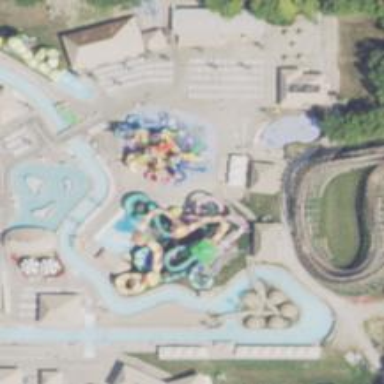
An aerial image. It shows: Water slide attraction.